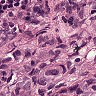
Metastatic tissue present: yes